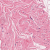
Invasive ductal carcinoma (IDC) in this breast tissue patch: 0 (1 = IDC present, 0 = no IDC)